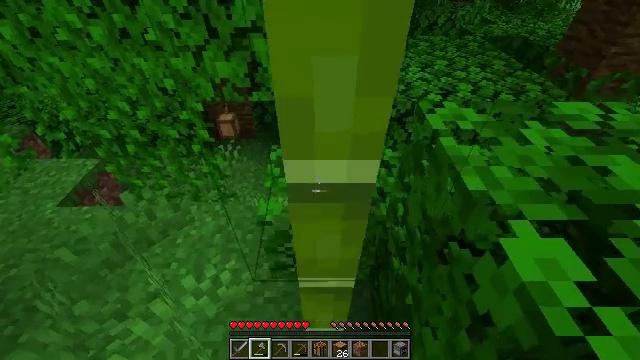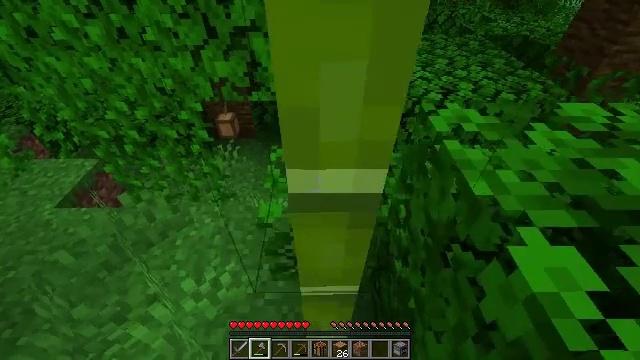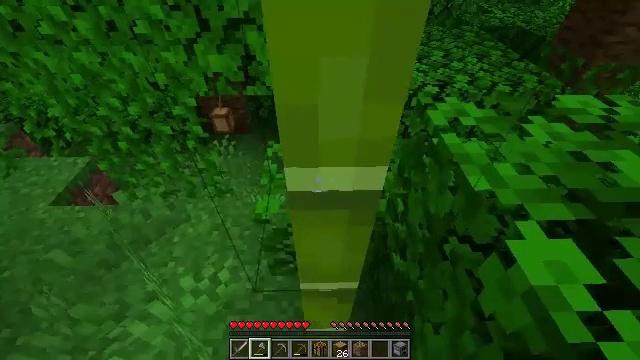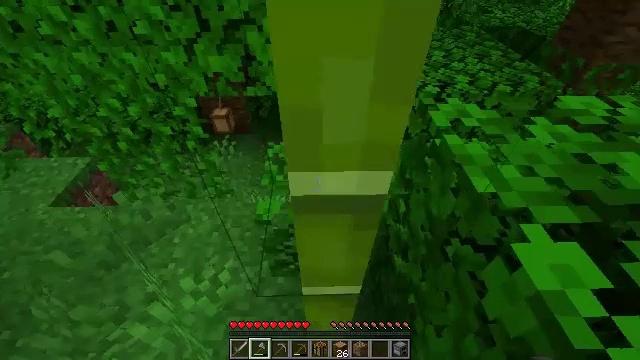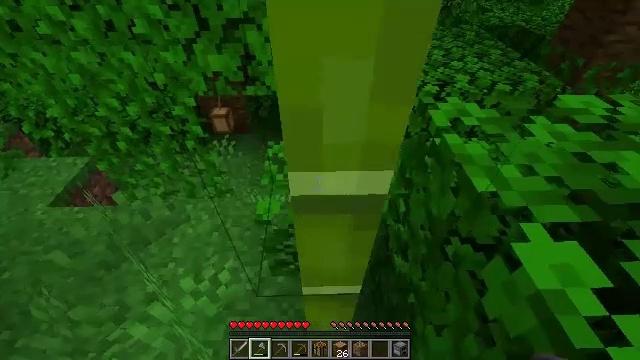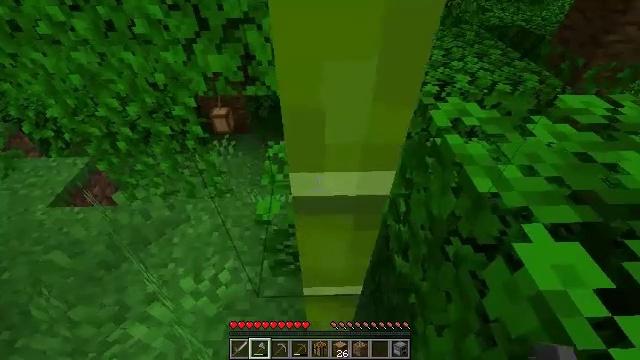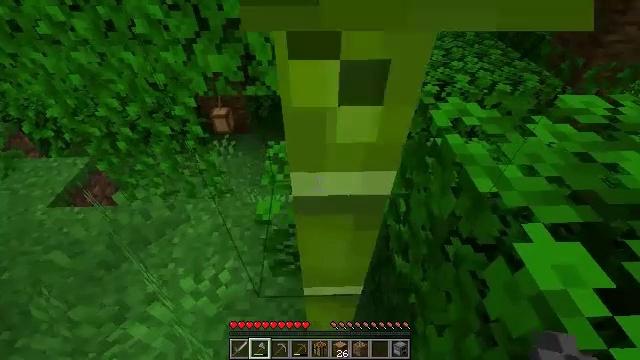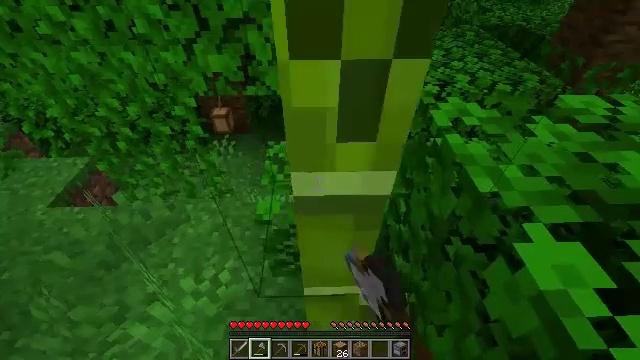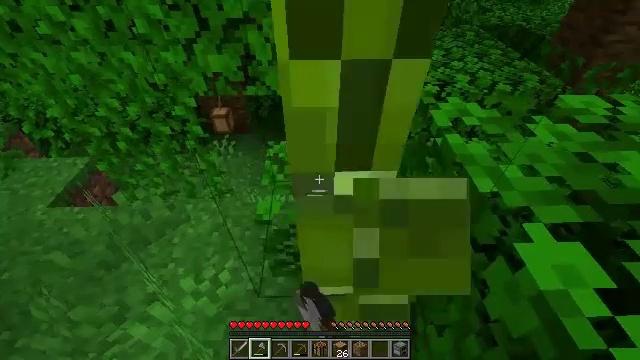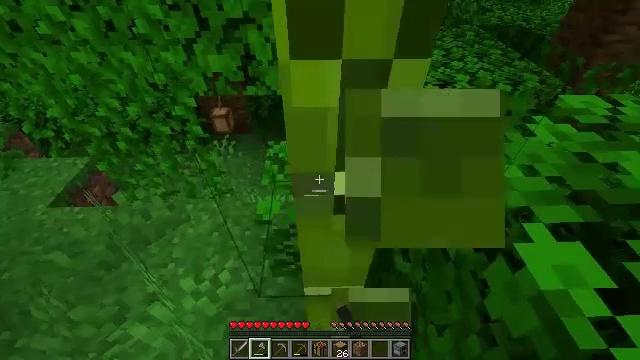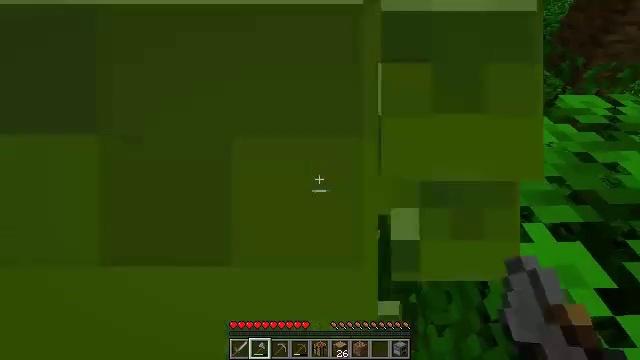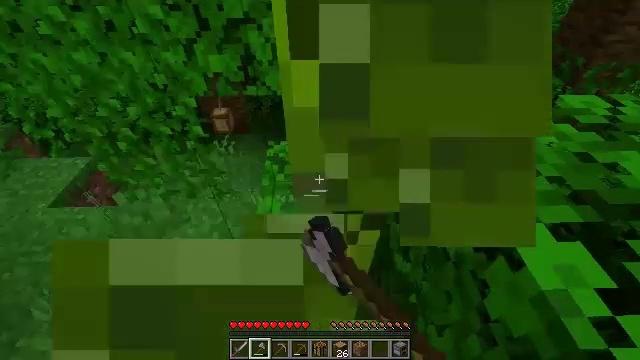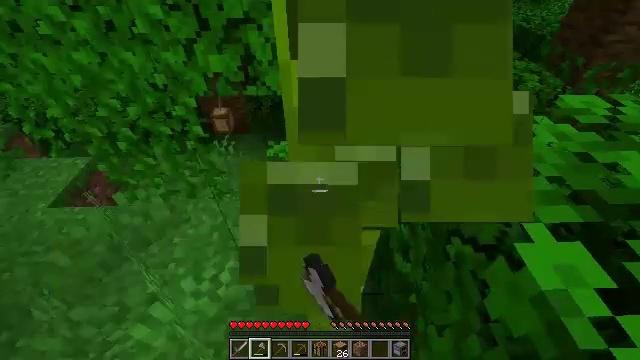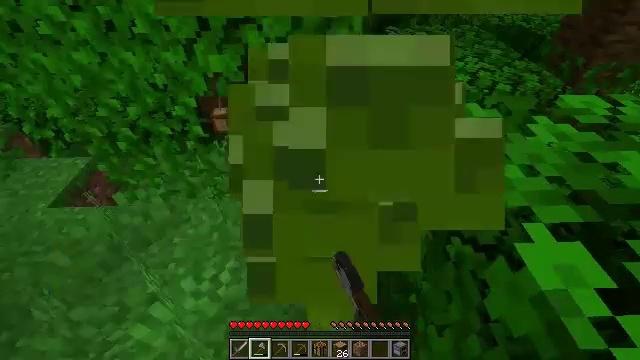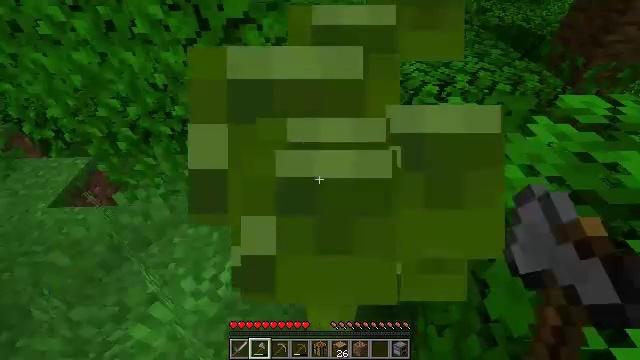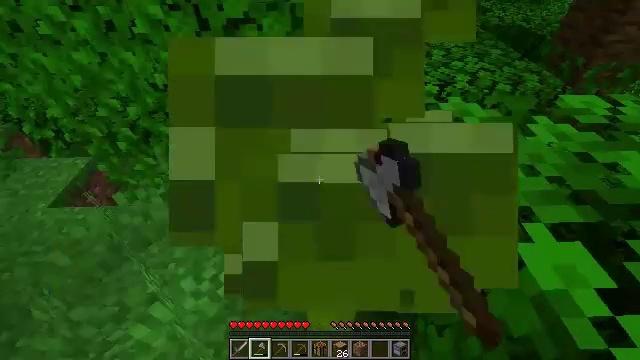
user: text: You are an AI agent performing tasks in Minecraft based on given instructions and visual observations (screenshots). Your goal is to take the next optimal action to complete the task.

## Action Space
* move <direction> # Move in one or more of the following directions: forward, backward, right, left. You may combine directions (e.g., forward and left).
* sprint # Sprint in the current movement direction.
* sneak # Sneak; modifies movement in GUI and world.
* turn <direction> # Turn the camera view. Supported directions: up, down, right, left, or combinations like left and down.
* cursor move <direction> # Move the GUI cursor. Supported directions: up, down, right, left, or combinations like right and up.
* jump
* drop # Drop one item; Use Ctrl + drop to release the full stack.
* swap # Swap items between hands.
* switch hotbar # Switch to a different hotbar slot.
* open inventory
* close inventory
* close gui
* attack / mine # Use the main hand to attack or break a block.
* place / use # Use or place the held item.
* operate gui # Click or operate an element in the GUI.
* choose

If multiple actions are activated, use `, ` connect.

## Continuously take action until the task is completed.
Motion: motion action
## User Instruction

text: Harvest bamboo from the farm.
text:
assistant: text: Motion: no_op
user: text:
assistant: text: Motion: turn right and down
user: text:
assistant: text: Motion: no_op
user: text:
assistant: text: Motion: no_op
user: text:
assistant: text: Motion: no_op
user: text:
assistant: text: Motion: attack / mine
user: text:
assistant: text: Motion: attack / mine
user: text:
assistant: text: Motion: attack / mine
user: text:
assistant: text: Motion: attack / mine
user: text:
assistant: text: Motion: attack / mine
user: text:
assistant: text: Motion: attack / mine
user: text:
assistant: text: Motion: attack / mine
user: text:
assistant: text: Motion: attack / mine
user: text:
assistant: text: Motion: attack / mine
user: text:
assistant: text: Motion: attack / mine
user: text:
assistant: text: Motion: attack / mine
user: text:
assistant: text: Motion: attack / mine
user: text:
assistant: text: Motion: attack / mine
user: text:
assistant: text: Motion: attack / mine
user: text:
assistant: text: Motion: attack / mine
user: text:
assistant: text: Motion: no_op
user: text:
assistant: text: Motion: no_op
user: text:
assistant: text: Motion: no_op
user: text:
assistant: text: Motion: turn right and down
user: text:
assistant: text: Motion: turn down
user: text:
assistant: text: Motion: turn down
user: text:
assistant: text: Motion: turn down
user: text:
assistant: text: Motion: no_op
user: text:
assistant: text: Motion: no_op
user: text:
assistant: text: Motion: no_op